Question: Can anyone advise what the syntax should be when using the IN operator within a table filter.
I have tried the below but the snytax is wrong:

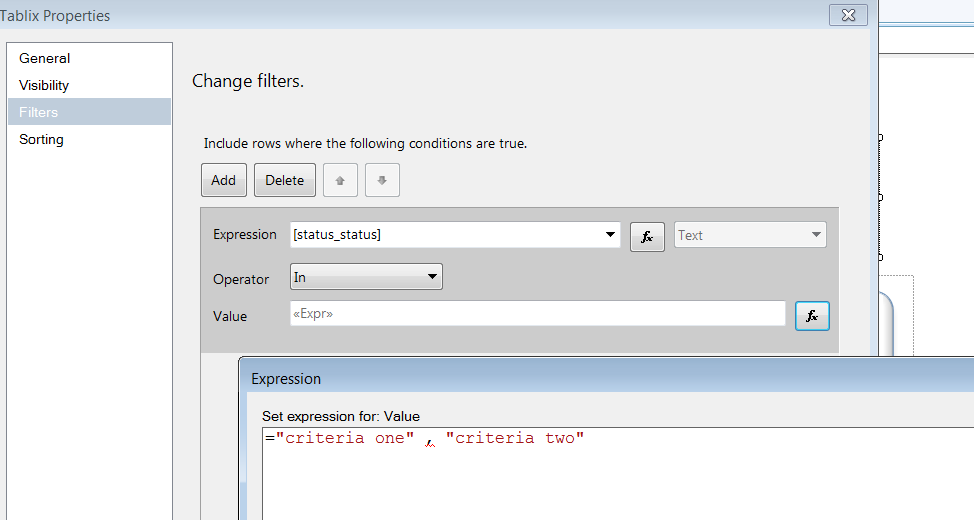
Answer: If you just change the property and just add a comma separated list of values that should work:

This worked for me in a quick test, anyway.
Books Online seems to be pretty light on examples, but I did find one reference; see the 'In' example in <URL>. It would be nice if this was explained better.